Question: I would like to add two gallery view to my app. To be clear with my question as it shows in the image below. I would like to add another .

Here is the code that I've come up with so far. It's the same as the . Just some minor changes to it.
'''
public class Gallery2DemoActivity extends Activity {
private Gallery gallery,gallery1;
private ImageView imgView;
private Integer[] Imgid = {
R.drawable.a_1, R.drawable.a_2, R.drawable.a_3, R.drawable.a_4, R.drawable.a_5, R.drawable.a_6, R.drawable.a_7
};
@Override
public void onCreate(Bundle savedInstanceState) {
super.onCreate(savedInstanceState);
setContentView(R.layout.main);
gallery = (Gallery) findViewById(R.id.examplegallery);
gallery.setAdapter(new AddImgAdp(this));
gallery1 = (Gallery)findViewById(R.id.examplegallery1);
gallery1.setAdapter(new AddImgAdp(this));
imgView = (ImageView)findViewById(R.id.ImageView01);
imgView.setImageResource(Imgid[0]);
gallery.setOnItemClickListener(new OnItemClickListener() {
public void onItemClick(AdapterView parent, View v, int position, long id) {
imgView.setImageResource(Imgid[position]);
}
});
}
public class AddImgAdp extends BaseAdapter {
int GalItemBg;
private Context cont;
public AddImgAdp(Context c) {
cont = c;
TypedArray typArray = obtainStyledAttributes(R.styleable.GalleryTheme);
GalItemBg = typArray.getResourceId(R.styleable.GalleryTheme_android_galleryItemBackground, 0);
typArray.recycle();
}
public int getCount() {
return Imgid.length;
}
public Object getItem(int position) {
return position;
}
public long getItemId(int position) {
return position;
}
public View getView(int position, View convertView, ViewGroup parent) {
ImageView imgView = new ImageView(cont);
imgView.setImageResource(Imgid[position]);
imgView.setLayoutParams(new Gallery.LayoutParams(110, 100));
imgView.setScaleType(ImageView.ScaleType.FIT_XY);
imgView.setBackgroundResource(GalItemBg);
return imgView;
}
}
'''
}
Below is my . Which is pretty straight forward and simple.
'''
<?xml version="1.0" encoding="utf-8"?>
<LinearLayout xmlns:android="http://schemas.android.com/apk/res/android"
android:id="@+id/LinearLayout01"
android:layout_width="fill_parent"
android:layout_height="fill_parent"
android:orientation="vertical" >
<Gallery
xmlns:android="http://schemas.android.com/apk/res/android"
android:id="@+id/examplegallery"
android:layout_width="fill_parent"
android:layout_height="wrap_content" />
<ImageView
android:id="@+id/ImageView01"
android:layout_width="fill_parent"
android:layout_height="fill_parent" />
<Gallery
xmlns:android="http://schemas.android.com/apk/res/android"
android:id="@+id/examplegallery1"
android:layout_width="fill_parent"
android:layout_height="wrap_content" />
</LinearLayout>
'''
Can't I set two gallery Views to one AddImg adapter ?
Where am I going wrong ? The Second Horizontal Scroll View is not showing up.
How can I work around this problem ?
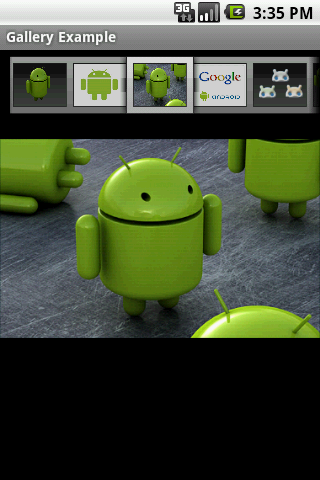
Answer: I thinks that the problem is in your layout implementation. Try setting on the image view. I think that will solve the issue. Modified layout is provided below:
'''
<?xml version="1.0" encoding="utf-8"?>
<LinearLayout xmlns:android="http://schemas.android.com/apk/res/android"
android:id="@+id/LinearLayout01"
android:layout_width="fill_parent"
android:layout_height="fill_parent"
android:orientation="vertical" >
<Gallery
android:id="@+id/examplegallery"
android:layout_width="fill_parent"
android:layout_height="wrap_content" />
<ImageView
android:id="@+id/ImageView01"
android:layout_width="fill_parent"
android:layout_height="fill_parent"
android:layout_weight="1"/>
<Gallery
android:id="@+id/examplegallery1"
android:layout_width="fill_parent"
android:layout_height="wrap_content" />
</LinearLayout>
'''